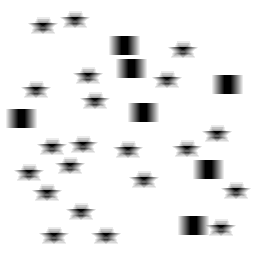
Squares: 7
Triangles: 0
Stars: 21
Total shapes: 28